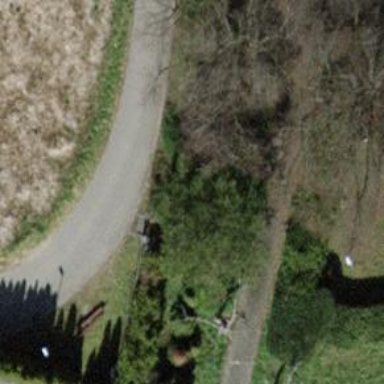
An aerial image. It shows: Hedge barrier.